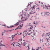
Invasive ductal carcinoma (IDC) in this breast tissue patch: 0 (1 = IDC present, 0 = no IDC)